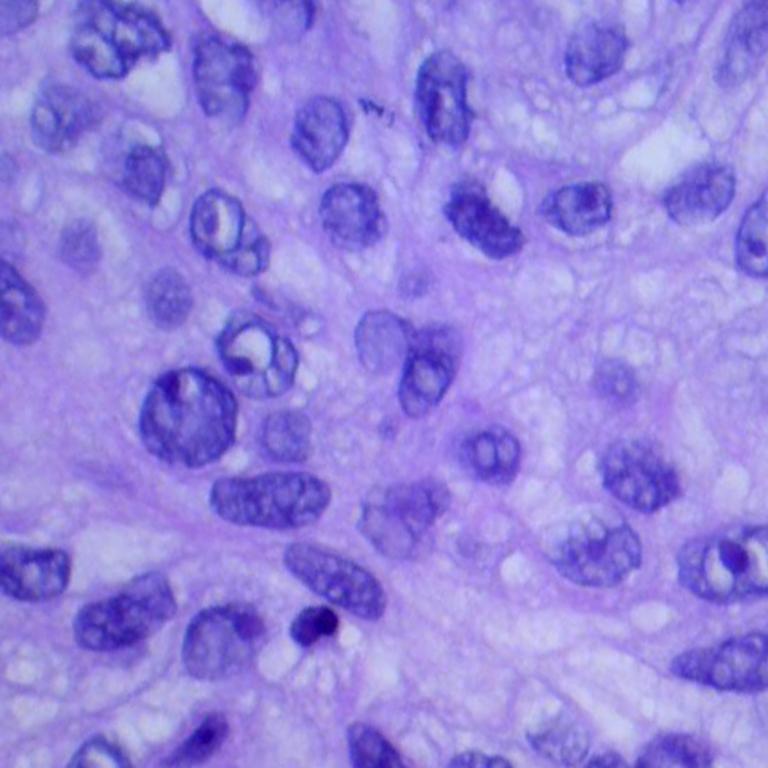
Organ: lung
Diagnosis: squamous carcinomas